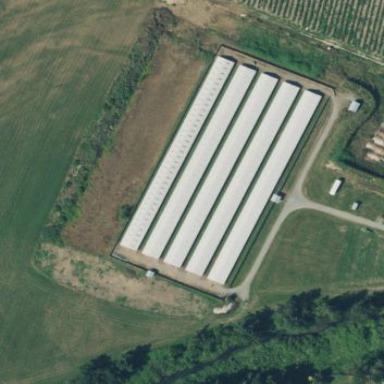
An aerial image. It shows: Area dedicated to greenhouse horticulture.